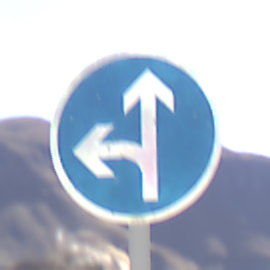
Verkehrszeichen: VorgeschriebeneFahrtrichtungGeradeausOderLinks
Umgebung: Outdoor, Nature
Tageszeit: Midday
Wetter: Clear
Licht: Natural
Jahreszeit: NotSpecified
Kontrast: HighContrast